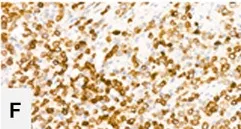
MUM1.
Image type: pathology (immunostaining)